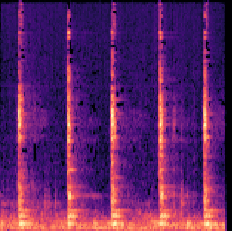
Sound class: Clock tick